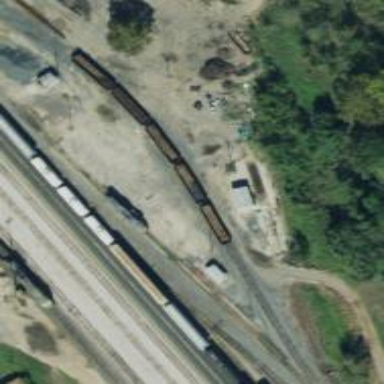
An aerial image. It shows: Railway yard.